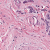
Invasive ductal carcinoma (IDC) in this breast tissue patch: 1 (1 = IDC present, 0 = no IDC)